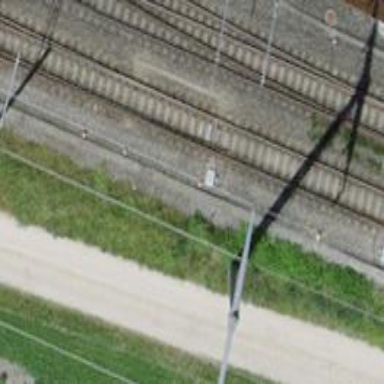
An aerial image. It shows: Railway switch.